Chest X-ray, PA view. Patient: 55 years old, sex F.
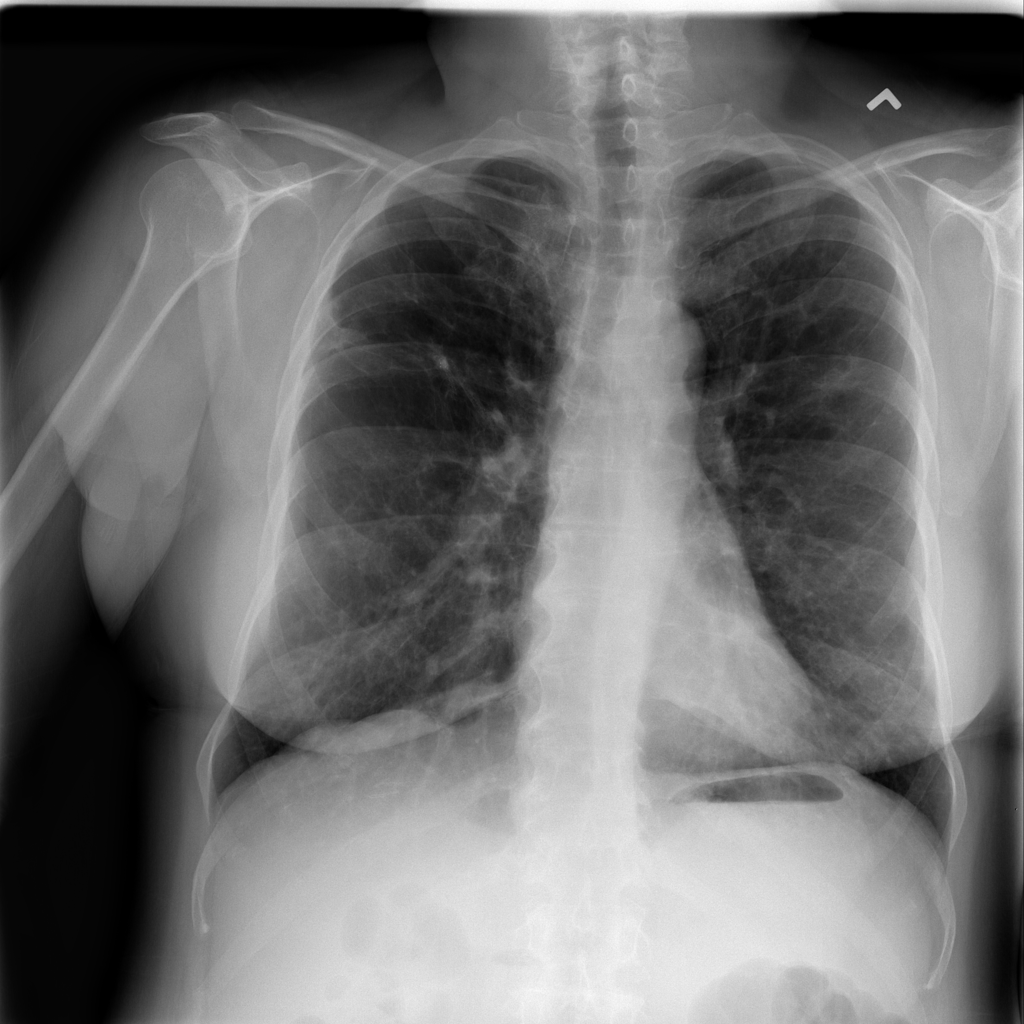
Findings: No Finding